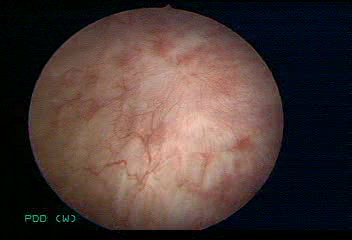
Modality: WLC
Class: Normal mucosa
Bladder cancer association: No